Question: My page is as follows:
'''
<button id="add">Add Data</button>
<button id="show">show</button>
<table>
<tr style="vertical-align:top">
<td>
<table border="1">
<thead>
<tr>
<th>Id</th>
<th>Name</th>
</tr>
</thead>
<tbody data-bind="foreach: students">
<tr>
<td data-bind="text: id"></td>
<td>
<input type="text" data-bind="value: name" />
</td>
<td> <a href="javascript:void(0)" data-bind="click: $root.showData">Select</a>
</td>
</tr>
</tbody>
</table>
</td>
<td>
<table id="data">
<tbody data-bind="with: selectedData">
<tr>
<td>Id</td>
<td>
<input type="text" data-bind="value: id" />
</td>
</tr>
<tr>
<td>Name</td>
<td>
<input type="text" data-bind="value: name" />
</td>
</tr>
<tr>
<td></td>
<td>
<input type="button" value="Close" />
</td>
</tr>
</tbody>
</table>
</td>
</tr>
</table>
'''
The javascript is as follows:
'''
function ViewModel() {
var self = this;
self.students = ko.observableArray([]);
self.showData = function (dt) {
if (window.console) console.log(dt);
self.selectedData(dt);
$('#data').show();
}
this.selectedData = ko.observable();
}
$(function () {
window.appViewModel = new ViewModel();
ko.applyBindings(window.appViewModel);
$('#add').click(function () {
var model = window.appViewModel;
$.each(students, function (idx, student) {
if (window.console) console.log(student);
model.students.push(student);
});
$('table').show();
});
$('table').hide();
$('input').click(function () {
$('#data').hide();
});
$('#show').click(function () {
var s = JSON.stringify(window.appViewModel.students());
alert(s);
});
});
'''
Preview:

In pic, I click on the select corresponding to student with id = 3. The other table shows up with the selected student details. Suppose I enter something in textbox 1, textbox 2 doesn't update, and vice versa.
What to do to make that happen?
Fiddle: <URL>
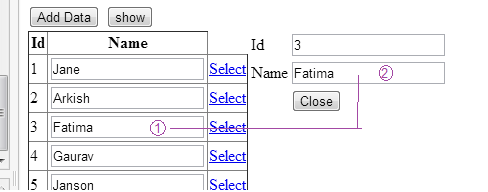
Answer: Your inputs aren't updating because the 'id' and 'name' values are not being stored or bound against 'observables', which are the special object that knockout provides specifically for this purpose. You can easily solve this with your code by adding a new 'Student' type:
'''
function Student(data) {
this.id = ko.observable(data.id);
this.name = ko.observable(data.name);
};
'''
and use it to populate your 'students' array with:
'''
$.each(students, function (idx, student) {
if (window.console) console.log(student);
model.students.push(new Student(student));
});
'''
With those properties now being 'observables', their changes will propagate to the UI. Here is <URL>, with these two minor changes.
That being said, I think you have largely missed the point of Knockout. I strongly suggest you go through the <URL>, if you haven't done so already.
You're use of jQuery to create 'click' functions for your viewmodel really goes against the model that Knockout encourages. Please take a look at <URL>, which converts your code into 100% Knockout, using viewmodel functions, and drops all the jQuery.